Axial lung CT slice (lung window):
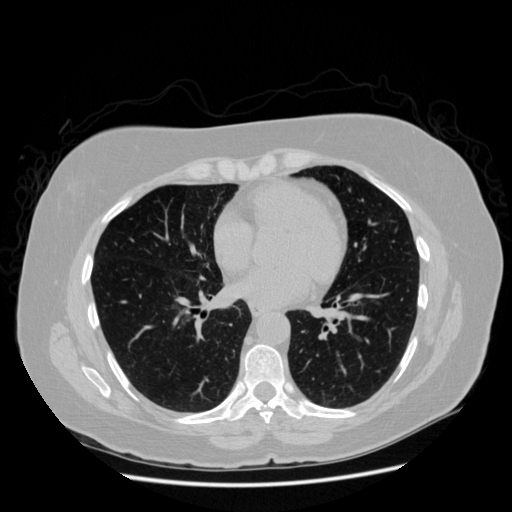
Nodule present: no